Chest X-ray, AP view. Patient: 32 years old, sex M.
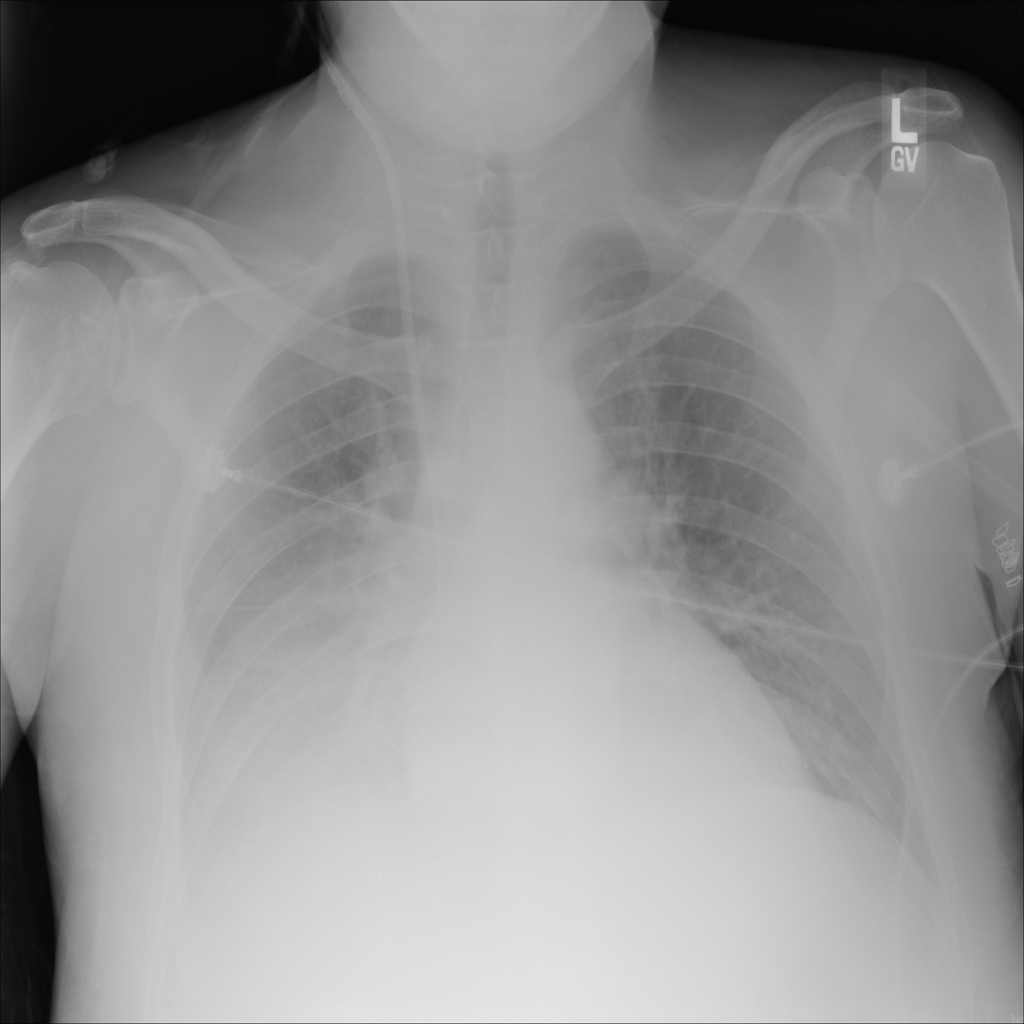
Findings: Consolidation, Effusion